Interaction volume radius: 5 \u00c5
Interaction volume height: 30 \u00c5
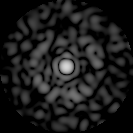
Disorder parameter: 0.7799